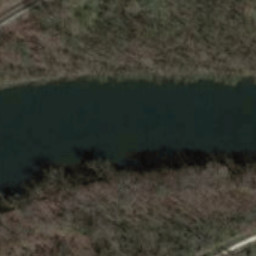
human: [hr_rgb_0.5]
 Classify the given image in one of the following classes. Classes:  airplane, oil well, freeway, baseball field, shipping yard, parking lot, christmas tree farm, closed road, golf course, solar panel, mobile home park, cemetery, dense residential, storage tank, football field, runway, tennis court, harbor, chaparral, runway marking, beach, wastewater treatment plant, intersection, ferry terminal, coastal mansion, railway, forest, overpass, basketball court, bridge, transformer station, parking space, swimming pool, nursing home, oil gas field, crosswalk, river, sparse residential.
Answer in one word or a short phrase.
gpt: river